This time-domain trace was recorded on a rotor test rig. Based on the visible evidence, which rotor condition applies: normal, misalignment, unbalance, looseness?
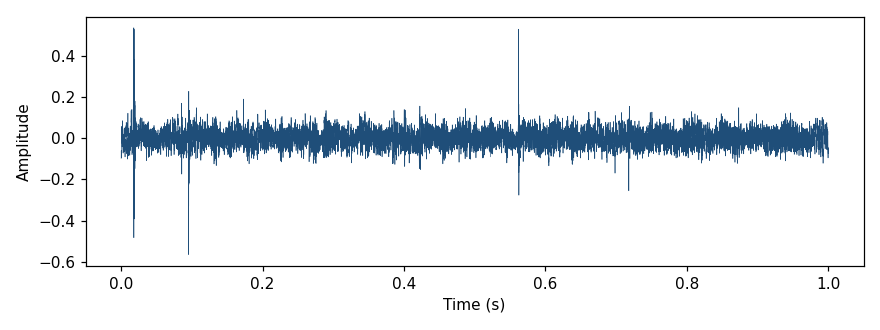
Answer: unbalance